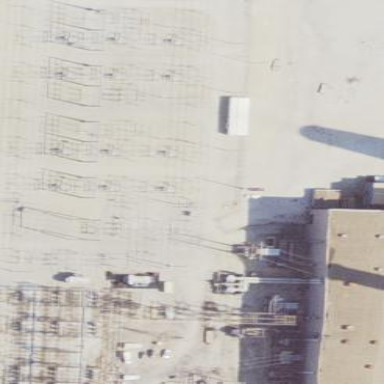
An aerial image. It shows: Power substation.